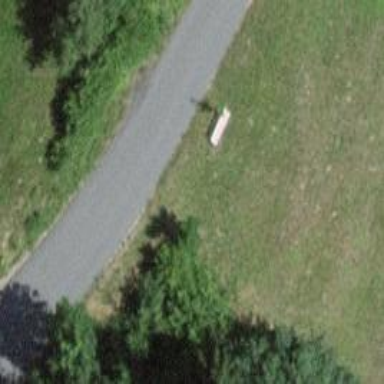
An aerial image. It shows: Bench for seating.